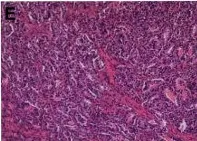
During surgery and post-operative image features. (D,E) Postoperative histopathology revealed subcutaneous nodules of the neck as metastatic carcinoma of follicular variant of papillary thyroid carcinoma. OM, omohyoid muscles; STM, sternothyroid muscle; SHM, sternohyoid muscle.
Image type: pathology (h&e)